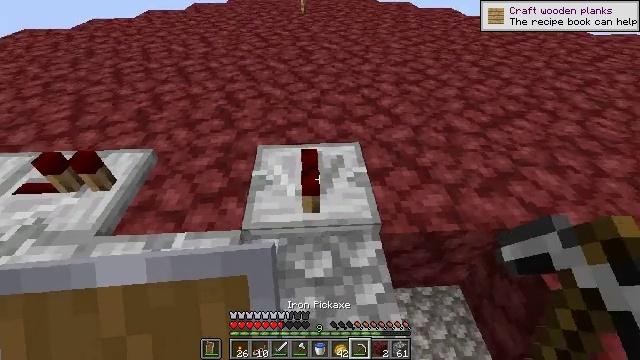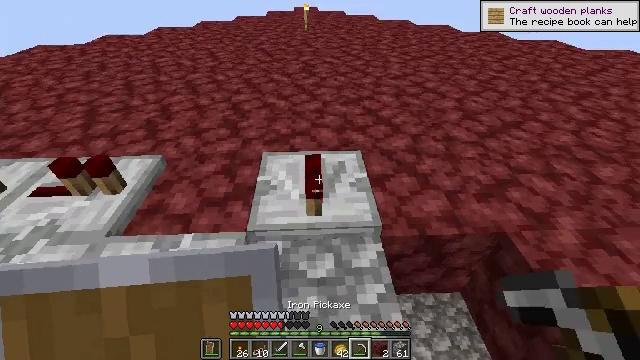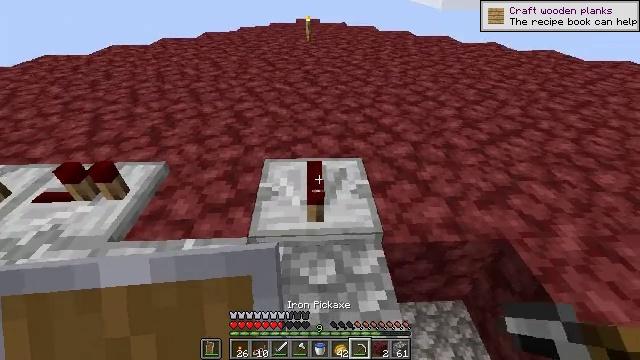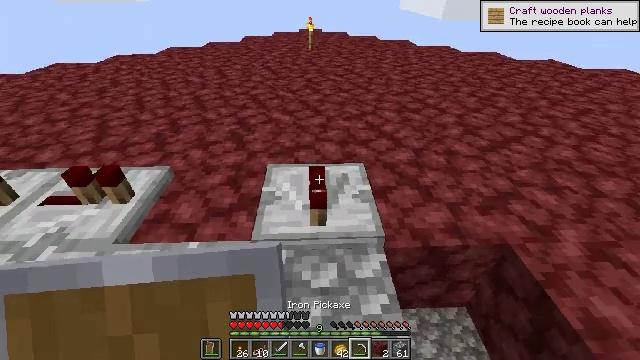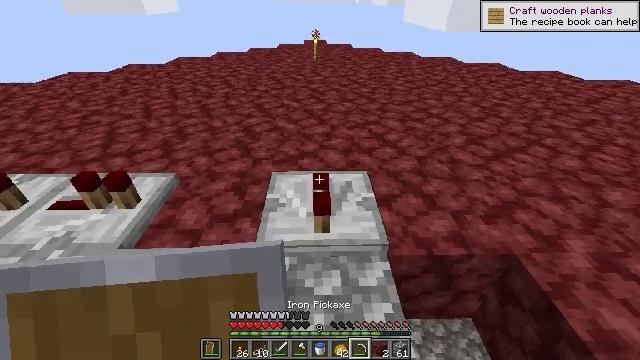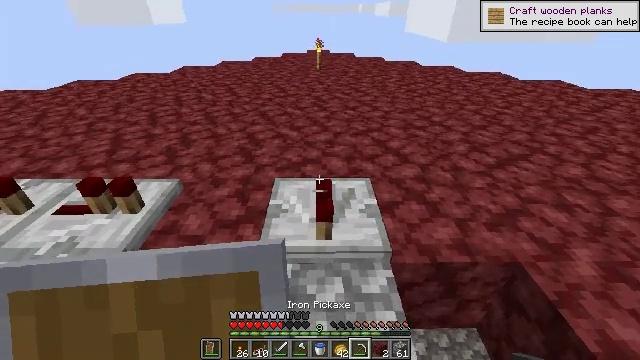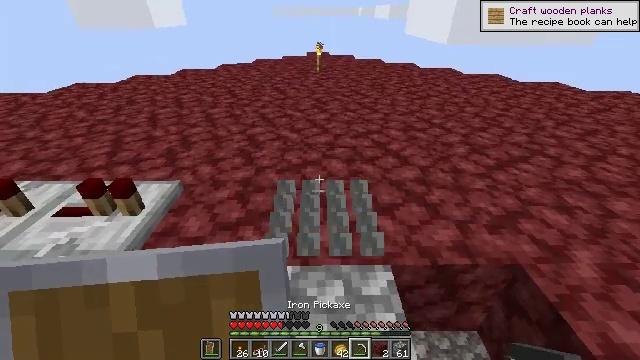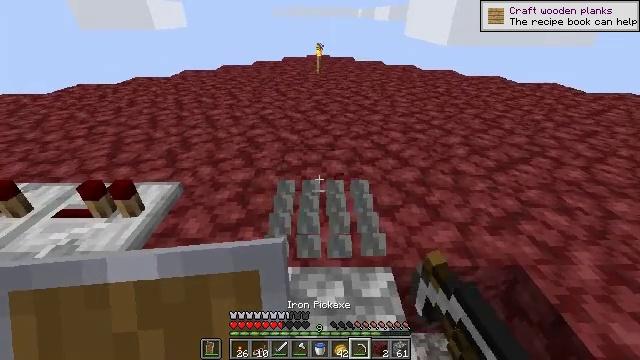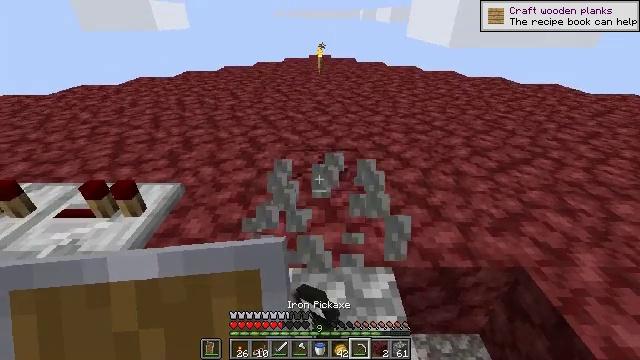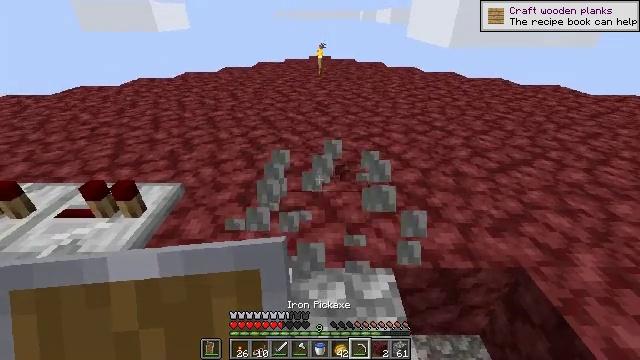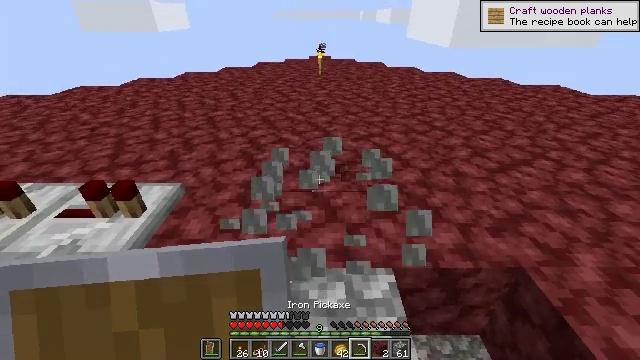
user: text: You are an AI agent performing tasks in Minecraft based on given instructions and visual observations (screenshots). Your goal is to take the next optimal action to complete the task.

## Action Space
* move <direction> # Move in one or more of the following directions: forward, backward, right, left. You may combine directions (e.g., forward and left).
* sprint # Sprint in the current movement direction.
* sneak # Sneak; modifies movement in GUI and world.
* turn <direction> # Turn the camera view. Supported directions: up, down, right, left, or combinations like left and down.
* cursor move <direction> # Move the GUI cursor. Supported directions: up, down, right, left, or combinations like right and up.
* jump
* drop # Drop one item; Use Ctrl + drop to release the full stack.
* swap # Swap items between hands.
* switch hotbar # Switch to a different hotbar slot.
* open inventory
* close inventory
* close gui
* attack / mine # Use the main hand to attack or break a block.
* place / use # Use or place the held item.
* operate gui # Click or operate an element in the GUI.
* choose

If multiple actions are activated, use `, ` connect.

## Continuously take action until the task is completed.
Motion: motion action
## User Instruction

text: Collect the repeater into your inventory.
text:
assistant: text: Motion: turn up
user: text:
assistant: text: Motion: turn up
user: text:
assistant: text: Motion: turn up
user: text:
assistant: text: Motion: turn up
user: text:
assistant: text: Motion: turn up
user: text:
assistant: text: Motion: attack / mine
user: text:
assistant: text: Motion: attack / mine
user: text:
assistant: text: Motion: attack / mine
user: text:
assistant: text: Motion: no_op
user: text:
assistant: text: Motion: no_op
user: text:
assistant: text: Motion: no_op